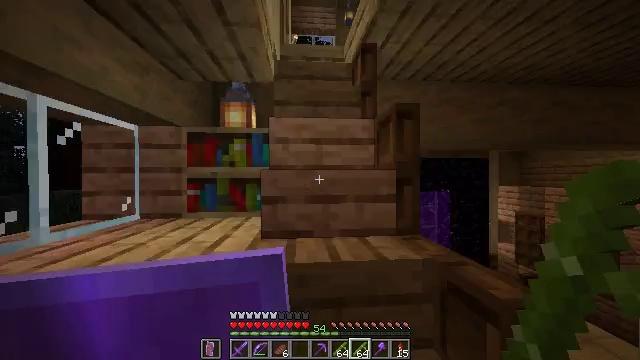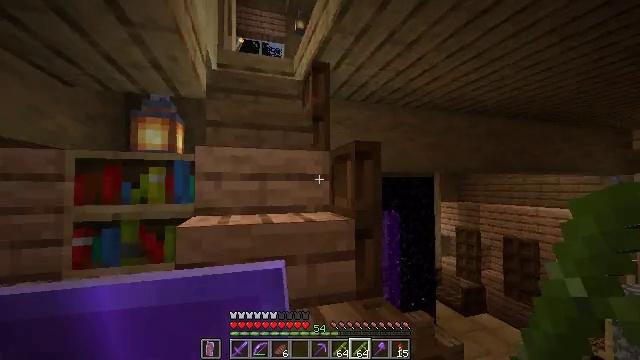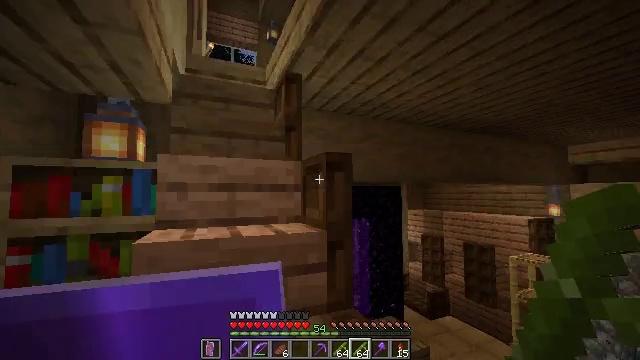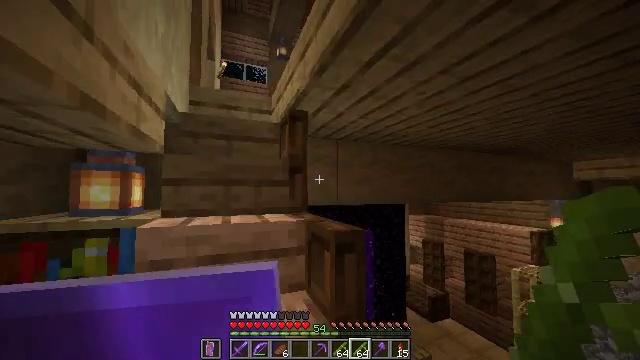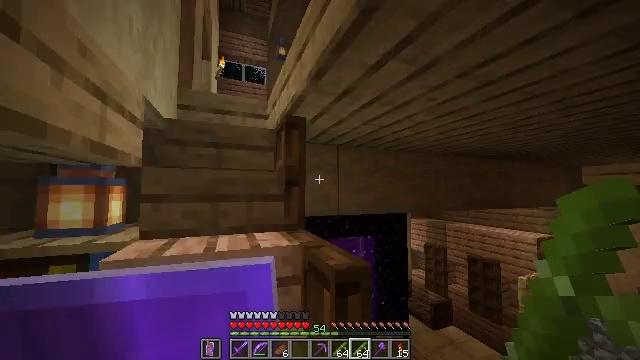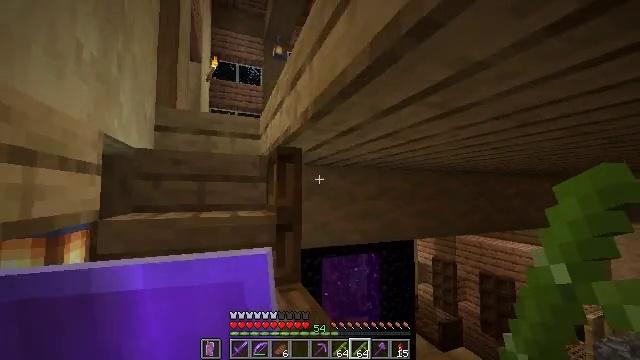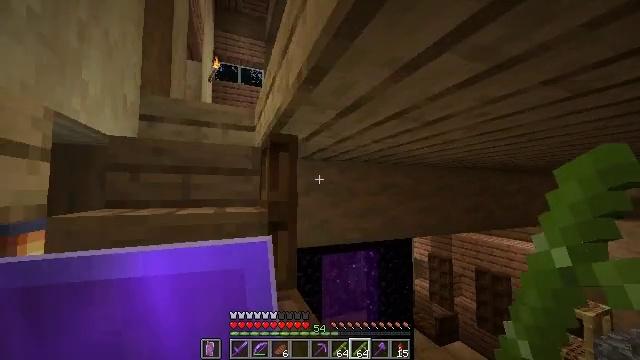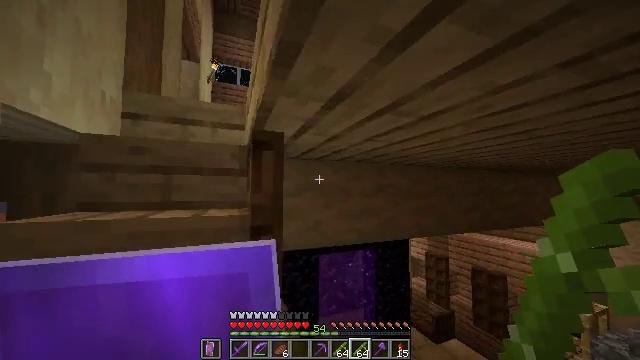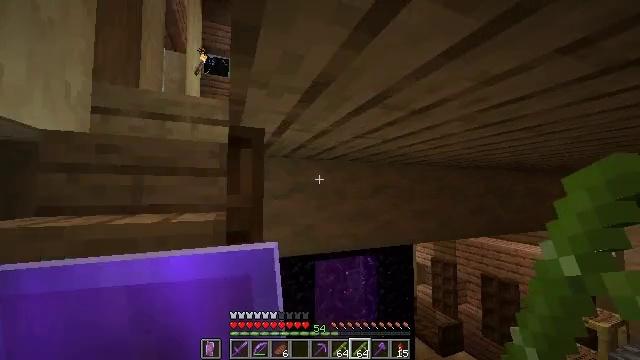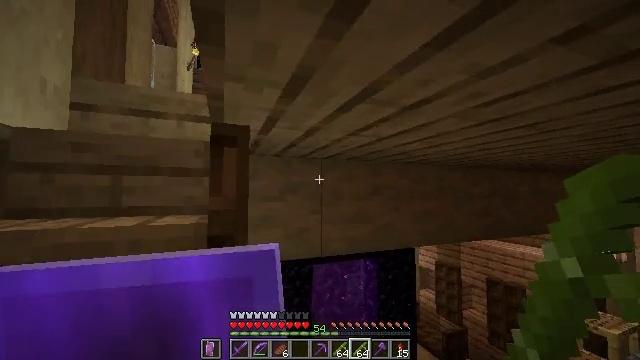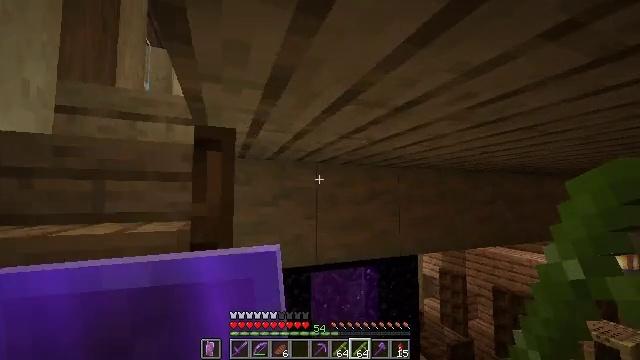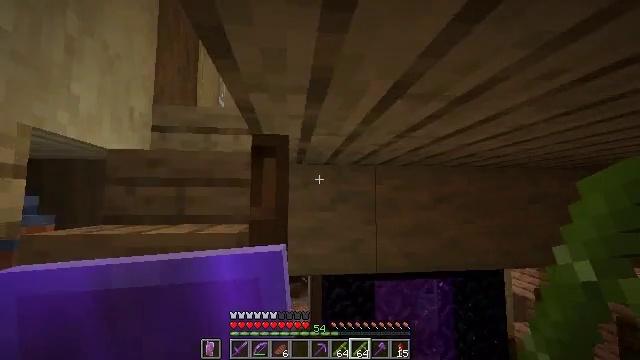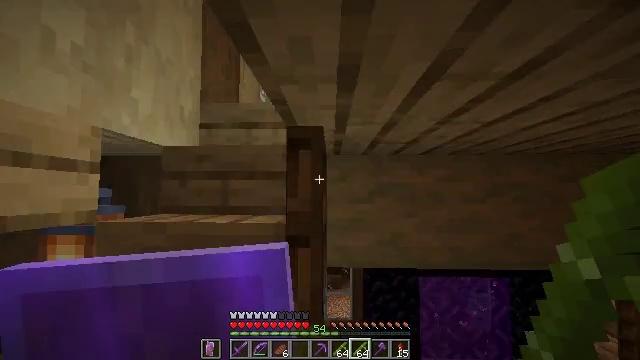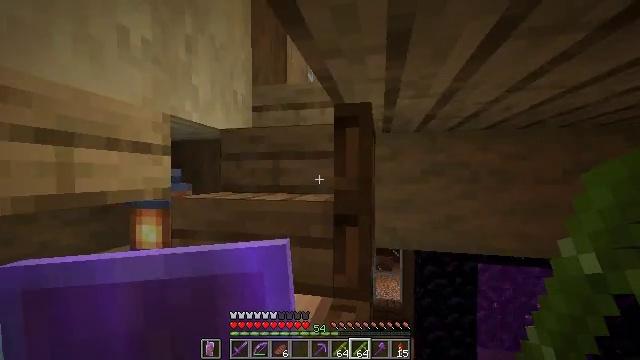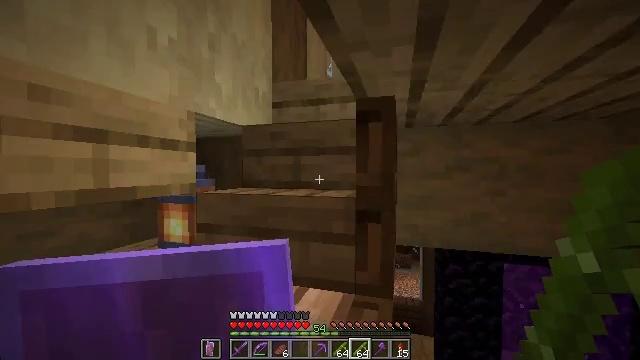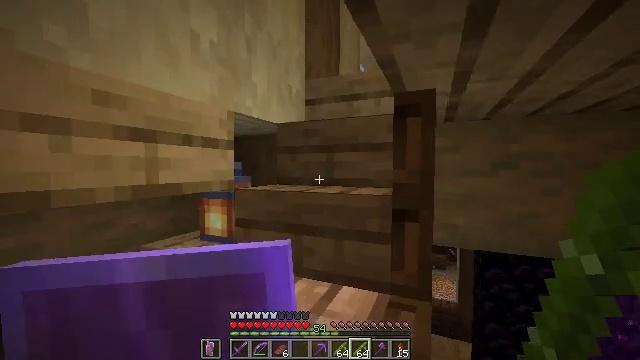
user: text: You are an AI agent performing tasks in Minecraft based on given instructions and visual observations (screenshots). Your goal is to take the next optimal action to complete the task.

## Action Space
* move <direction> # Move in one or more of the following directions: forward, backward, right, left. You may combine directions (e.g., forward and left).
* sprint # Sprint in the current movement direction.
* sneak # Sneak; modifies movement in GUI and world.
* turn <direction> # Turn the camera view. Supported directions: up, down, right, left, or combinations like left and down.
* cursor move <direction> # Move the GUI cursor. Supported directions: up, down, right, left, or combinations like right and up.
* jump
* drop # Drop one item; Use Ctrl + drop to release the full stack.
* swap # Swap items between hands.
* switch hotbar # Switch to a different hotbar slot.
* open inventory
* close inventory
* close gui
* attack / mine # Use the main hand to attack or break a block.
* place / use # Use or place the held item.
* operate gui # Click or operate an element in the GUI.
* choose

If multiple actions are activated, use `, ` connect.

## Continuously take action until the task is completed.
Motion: motion action
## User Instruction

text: Gather spruce log by chopping the tree.
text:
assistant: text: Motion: move forward, sprint, turn right and up
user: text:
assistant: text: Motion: move forward, sprint, turn right and up
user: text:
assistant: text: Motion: move forward, sprint, turn left
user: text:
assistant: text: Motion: move forward, sprint
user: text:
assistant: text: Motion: move forward, sprint
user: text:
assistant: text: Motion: move forward, sprint
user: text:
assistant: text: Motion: move forward, sprint
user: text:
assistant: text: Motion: move forward, sprint
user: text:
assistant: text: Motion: move forward, sprint
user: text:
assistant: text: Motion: move forward, sprint, turn up
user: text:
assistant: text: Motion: move forward, sprint, turn left
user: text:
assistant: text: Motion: move forward, sprint, turn left and down
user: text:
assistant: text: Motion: move forward, sprint, turn left and down
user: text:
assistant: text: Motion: move forward, sprint, turn left
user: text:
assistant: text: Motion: move forward and move left, sprint, turn left
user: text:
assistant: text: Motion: move forward and move left, sprint
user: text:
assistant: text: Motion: move forward and move left, sprint
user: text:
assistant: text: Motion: move forward and move left, sprint
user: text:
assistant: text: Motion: move forward and move left, sprint
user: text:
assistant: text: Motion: move forward and move left, sprint, turn right
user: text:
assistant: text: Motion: move forward, sprint, turn right
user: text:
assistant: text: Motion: move forward, sprint, turn right
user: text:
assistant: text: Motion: move forward, sprint, turn right
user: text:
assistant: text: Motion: move forward, sprint
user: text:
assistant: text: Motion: move forward, sprint
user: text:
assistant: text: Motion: move forward, sprint
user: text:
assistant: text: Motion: move forward, sprint
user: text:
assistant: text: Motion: move forward, sprint
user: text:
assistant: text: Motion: move forward, sprint
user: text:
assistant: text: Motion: move forward, sprint